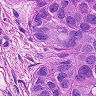
Metastatic tissue present: yes